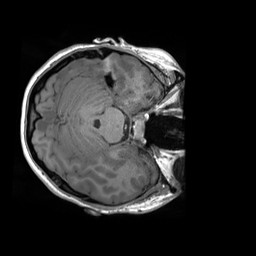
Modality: T1w
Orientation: axial
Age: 23
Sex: female
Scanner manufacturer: siemens
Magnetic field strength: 3 T
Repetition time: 1.8 s
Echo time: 0.00232 s